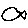
Label: fish